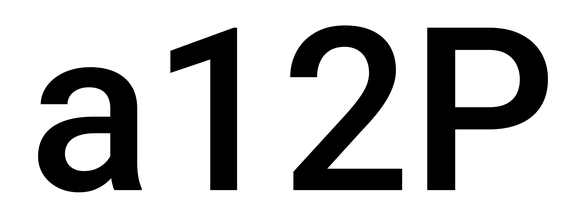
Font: Roboto_Medium